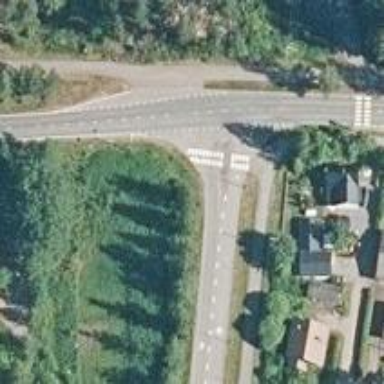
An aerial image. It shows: Cycleway.